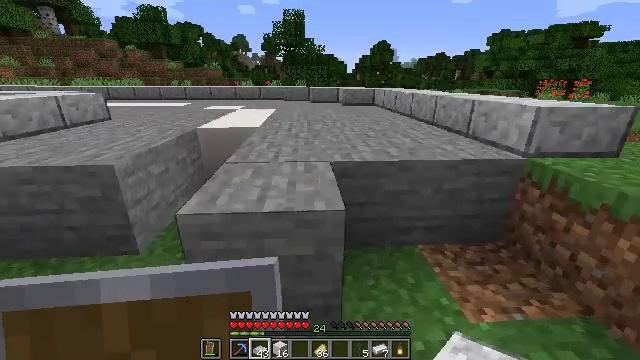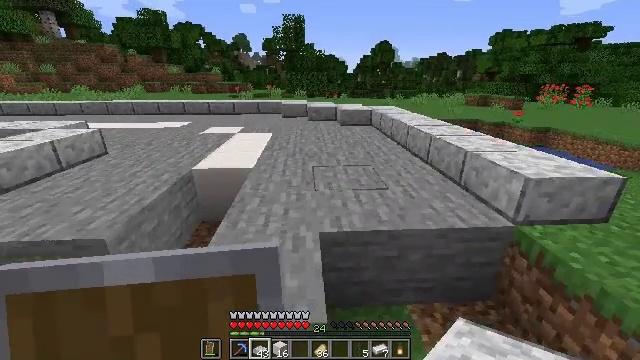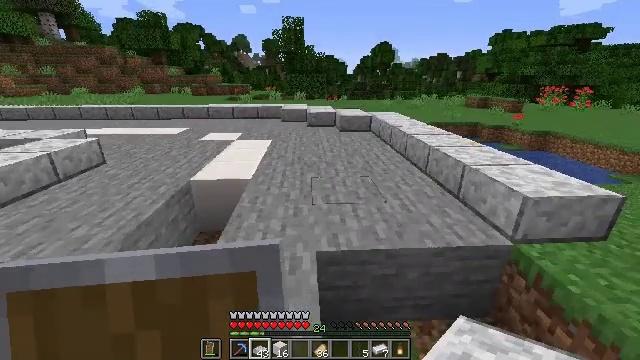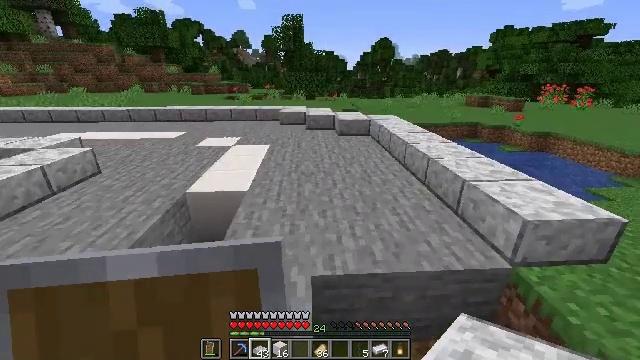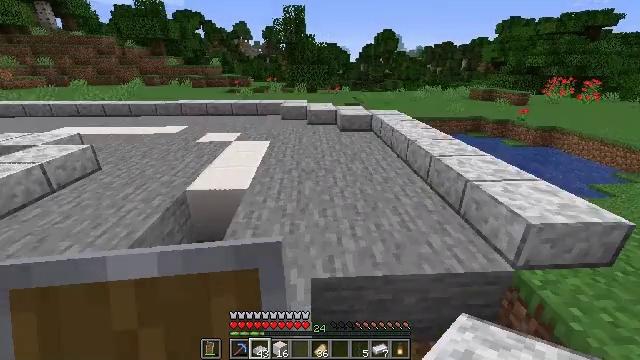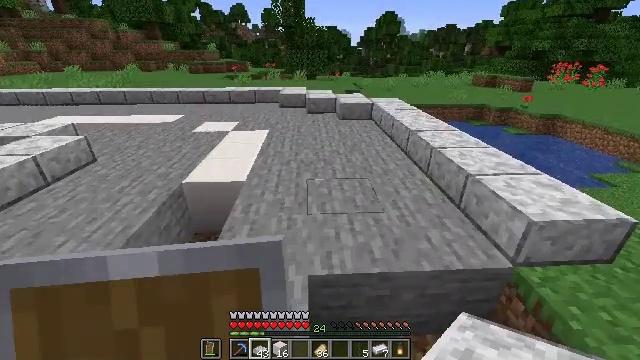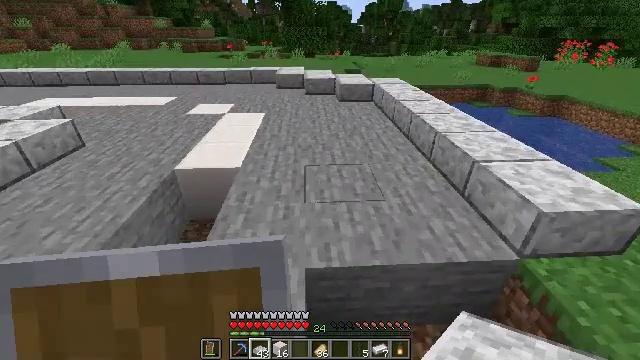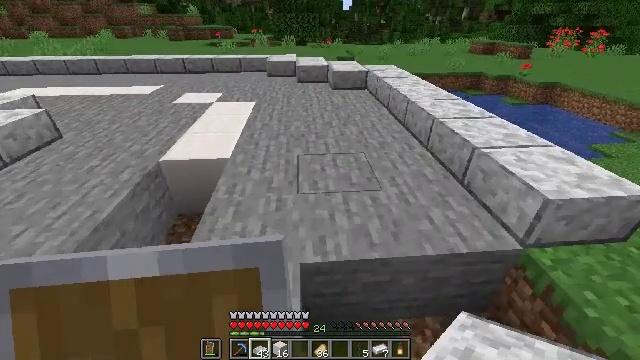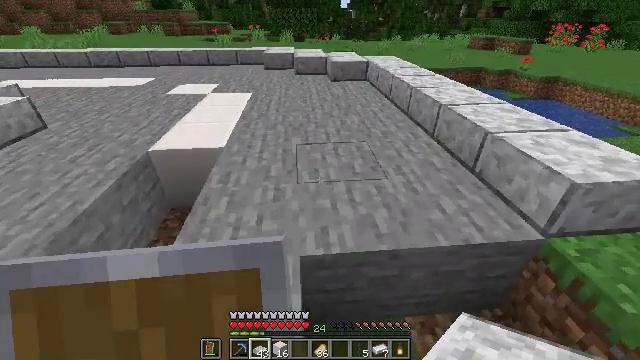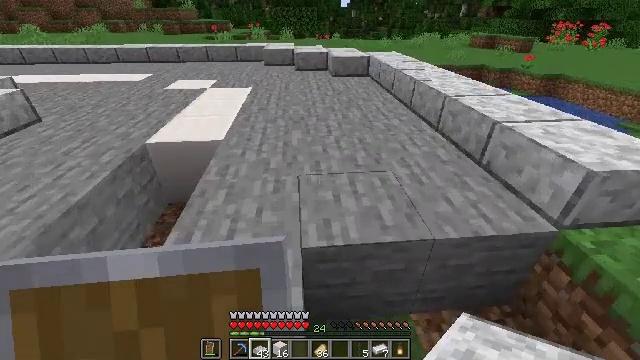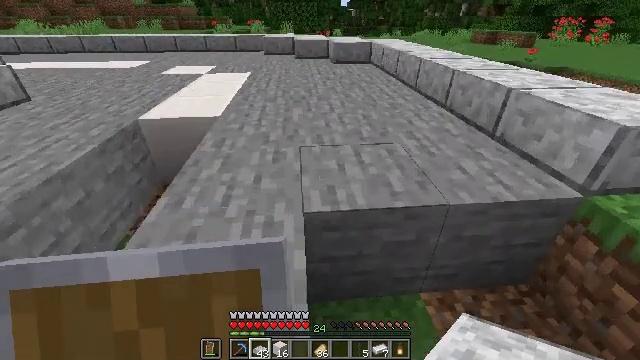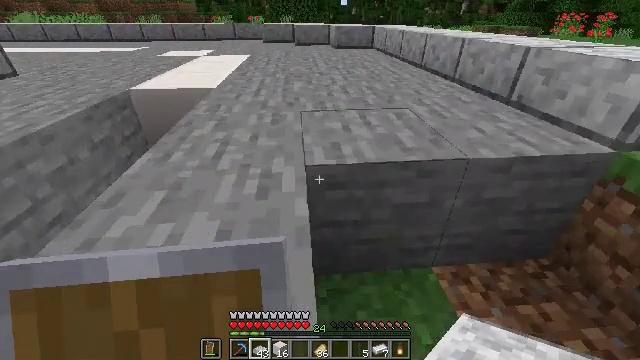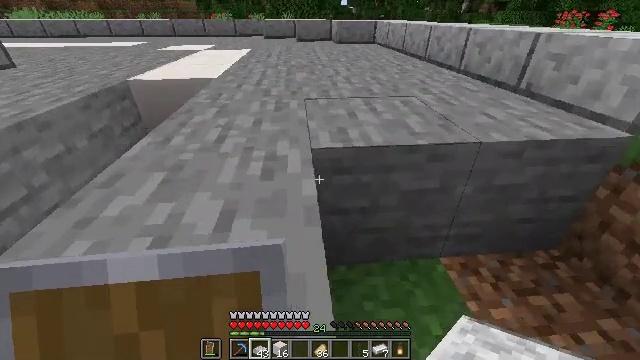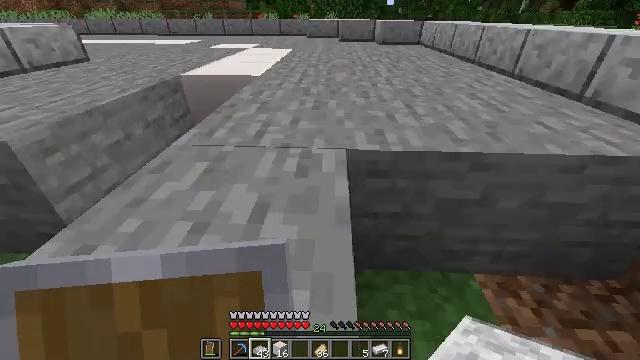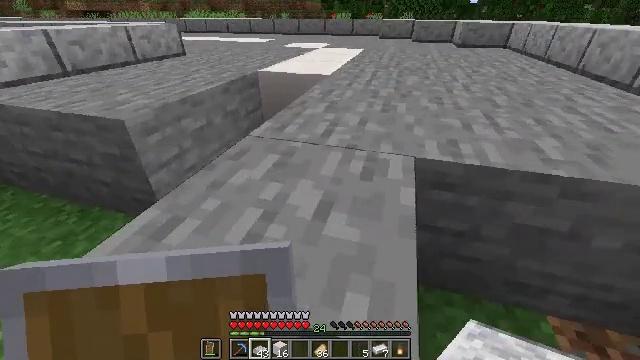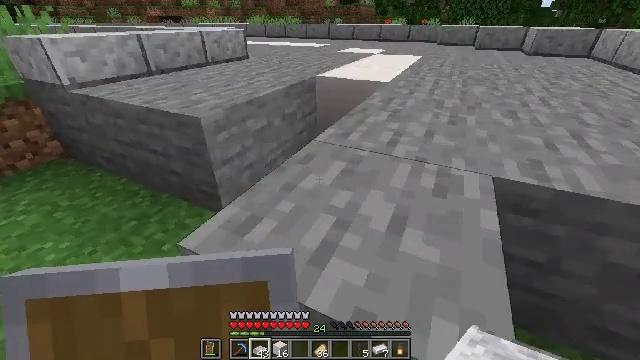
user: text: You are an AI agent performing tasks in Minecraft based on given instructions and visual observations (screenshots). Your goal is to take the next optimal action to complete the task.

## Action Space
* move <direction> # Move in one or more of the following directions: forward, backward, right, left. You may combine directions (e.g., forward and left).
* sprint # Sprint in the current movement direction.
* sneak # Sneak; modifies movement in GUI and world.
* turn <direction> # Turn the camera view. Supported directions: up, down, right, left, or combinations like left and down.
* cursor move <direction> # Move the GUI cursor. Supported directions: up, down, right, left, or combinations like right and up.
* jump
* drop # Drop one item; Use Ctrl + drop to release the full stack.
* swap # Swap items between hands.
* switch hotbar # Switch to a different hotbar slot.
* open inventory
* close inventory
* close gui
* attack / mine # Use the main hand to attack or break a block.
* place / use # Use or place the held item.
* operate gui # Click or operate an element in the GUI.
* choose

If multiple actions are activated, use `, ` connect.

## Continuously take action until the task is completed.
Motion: motion action
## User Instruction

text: Gather polished diorite slabs from a structure.
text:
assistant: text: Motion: move forward, jump
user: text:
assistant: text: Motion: move forward, jump
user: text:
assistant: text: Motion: move forward, jump
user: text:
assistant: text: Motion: move forward, turn down
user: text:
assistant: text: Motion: move forward and move left, turn down
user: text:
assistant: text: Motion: move forward and move left, turn down
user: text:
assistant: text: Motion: move left, turn right and down
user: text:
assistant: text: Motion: move left
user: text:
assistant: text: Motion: no_op
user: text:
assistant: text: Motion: no_op
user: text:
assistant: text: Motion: no_op
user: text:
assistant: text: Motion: no_op
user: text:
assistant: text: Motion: turn left
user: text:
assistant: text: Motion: move left, turn left
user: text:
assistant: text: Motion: move left, turn left
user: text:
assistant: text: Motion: move left
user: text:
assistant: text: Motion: move left
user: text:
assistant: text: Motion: move left, turn left and up
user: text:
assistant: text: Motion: move forward and move left, turn left and up
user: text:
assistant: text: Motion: move forward and move left
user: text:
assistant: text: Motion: move forward and move left
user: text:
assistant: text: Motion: move forward and move left
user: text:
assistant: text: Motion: move forward and move left, turn left and up
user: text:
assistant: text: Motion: move forward
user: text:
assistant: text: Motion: move forward
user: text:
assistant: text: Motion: move forward, switch to hotbar 1
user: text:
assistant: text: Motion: move forward, switch to hotbar 1
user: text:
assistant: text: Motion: move forward, switch to hotbar 1
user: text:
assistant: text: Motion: move forward, switch to hotbar 1
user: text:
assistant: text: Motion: move forward